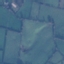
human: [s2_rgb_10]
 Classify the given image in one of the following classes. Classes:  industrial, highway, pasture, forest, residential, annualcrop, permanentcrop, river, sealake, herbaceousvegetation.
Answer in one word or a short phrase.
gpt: Pasture